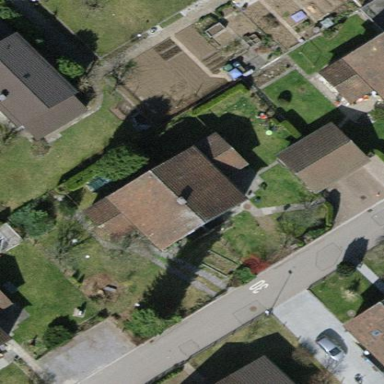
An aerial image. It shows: Semi-detached house.